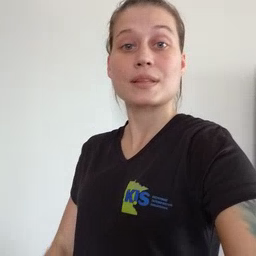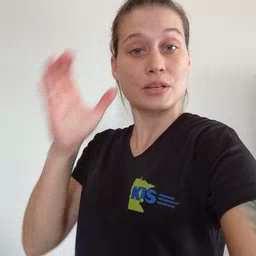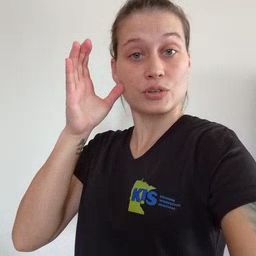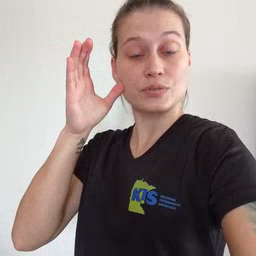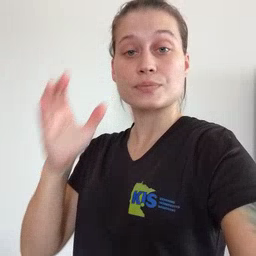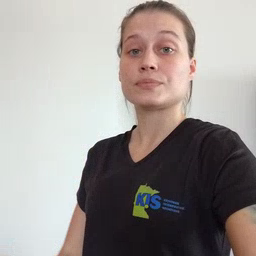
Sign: hear